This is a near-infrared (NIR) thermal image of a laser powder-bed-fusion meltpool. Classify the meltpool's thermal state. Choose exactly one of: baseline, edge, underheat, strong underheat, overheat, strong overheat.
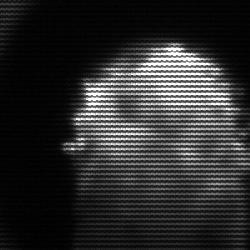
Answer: baseline